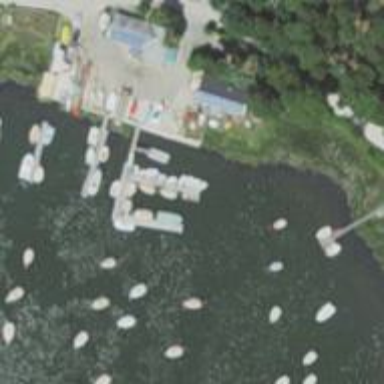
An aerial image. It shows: Pier with mooring facilities.